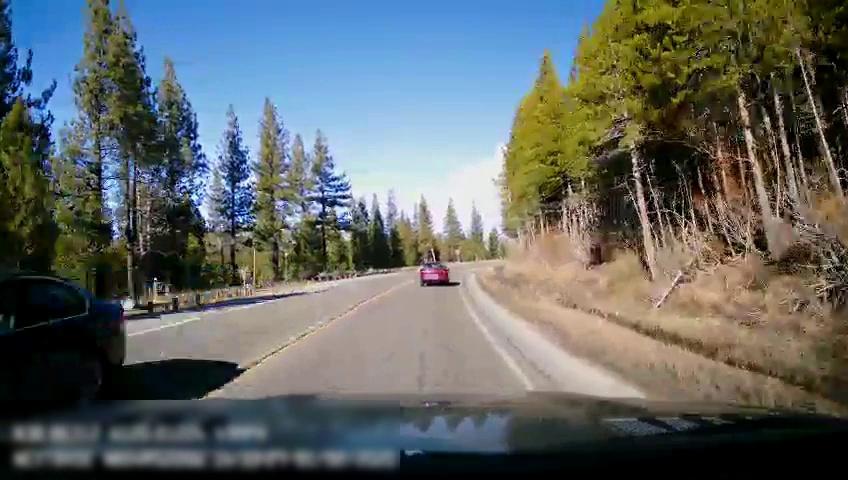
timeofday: Day
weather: Sunny
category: Drivable Space
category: Vehicles | Car
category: Vehicles | Car
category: Lanes | Current Lane
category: Lanes | Current Lane
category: Lanes | Opposite Lane